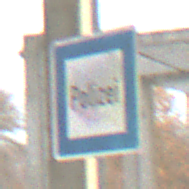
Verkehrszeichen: Polizei
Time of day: MorningAfternoon
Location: Roofed (Suburban)
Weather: PartlyCloudy
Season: Winter
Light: Natural